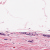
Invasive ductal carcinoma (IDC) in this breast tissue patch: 1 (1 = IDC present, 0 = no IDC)